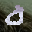
Label: 0